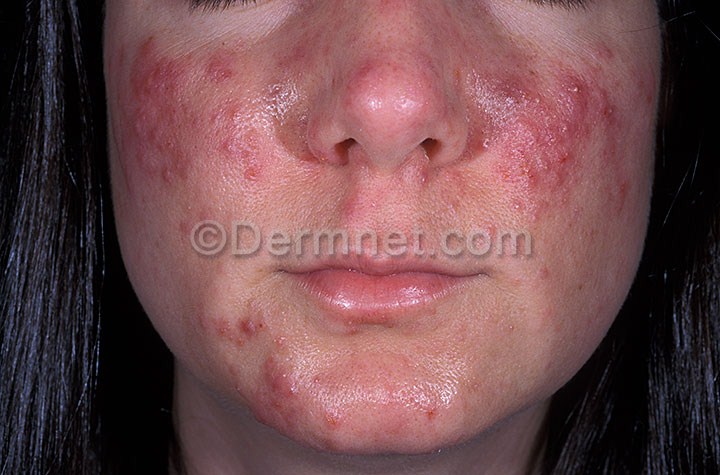
Disease: Acne and Rosacea Photos